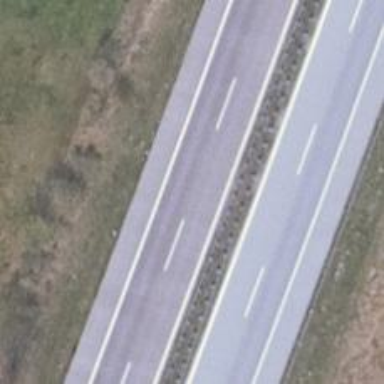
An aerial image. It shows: Asphalt motorway.